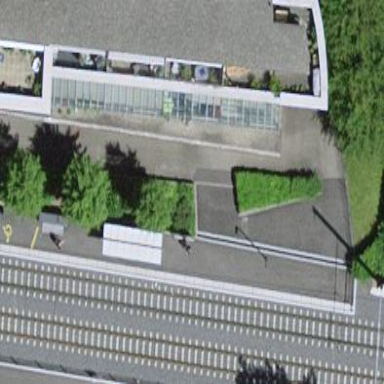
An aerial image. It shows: Tram platform with shelter. This is public transport platform for trams.